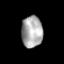
Tissue: prostate
Cell type: T cells
Senescence score: 0.7275
Nuclear area (px): 648
Mean DAPI intensity: 171.105